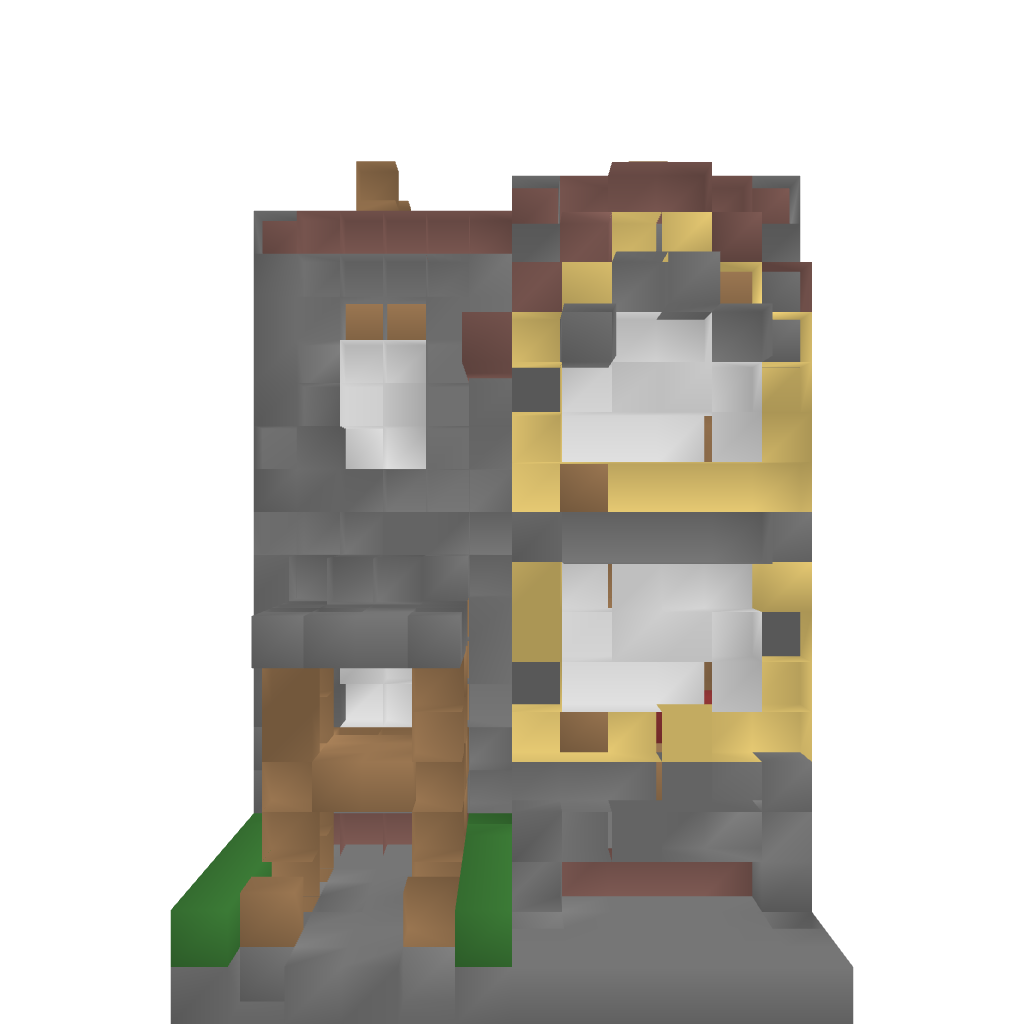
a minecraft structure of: Town House bad low quality